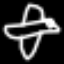
Label: airplane